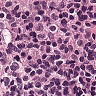
Metastatic tissue present: no